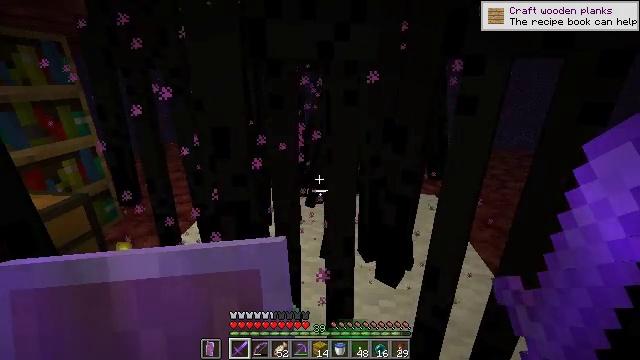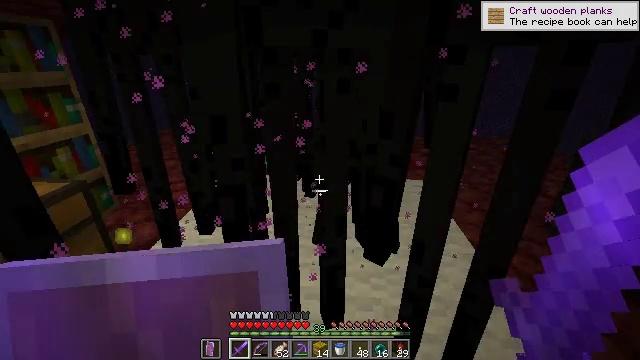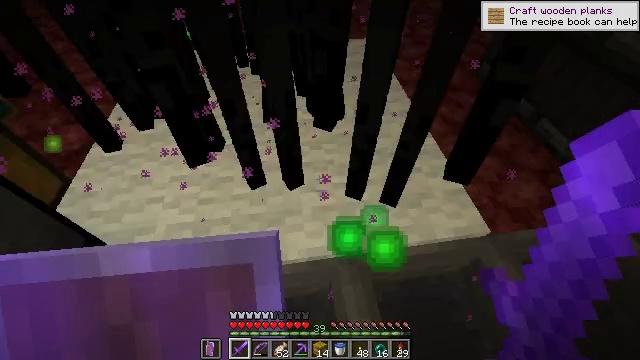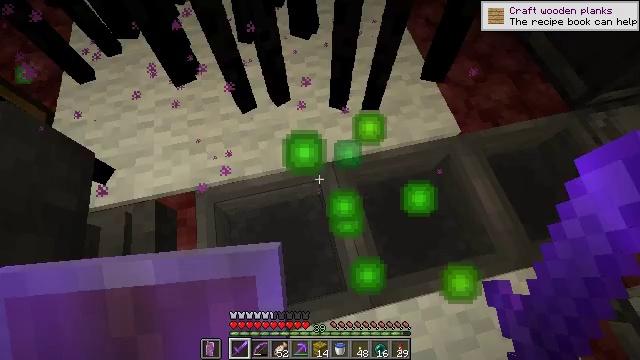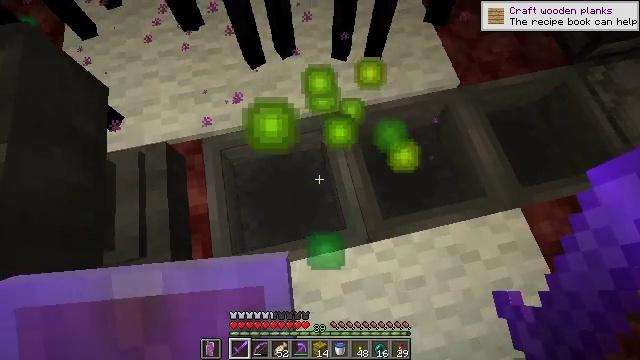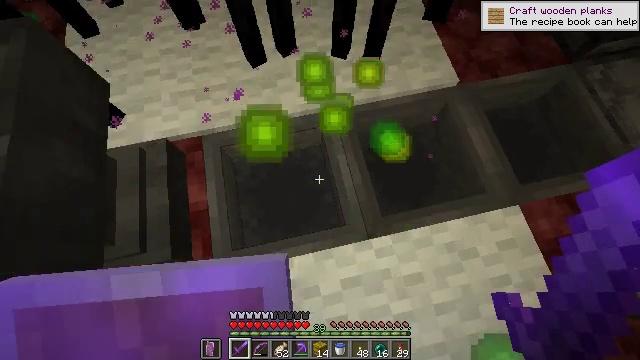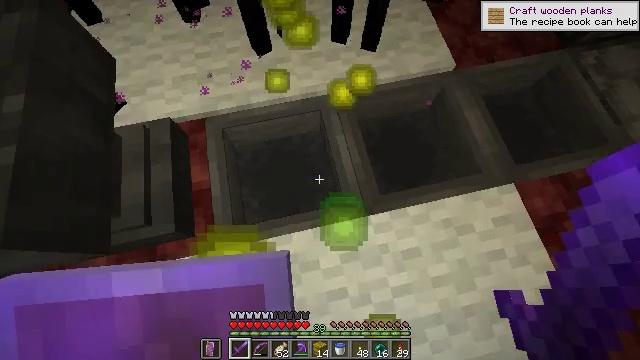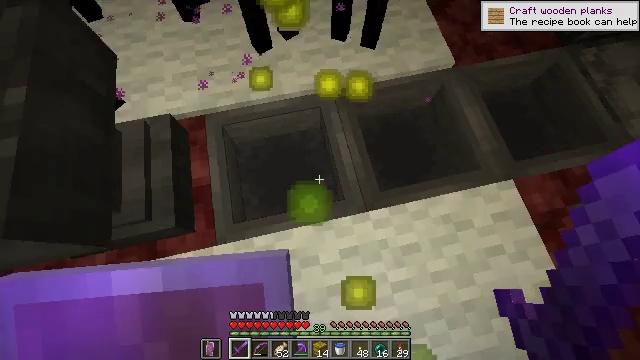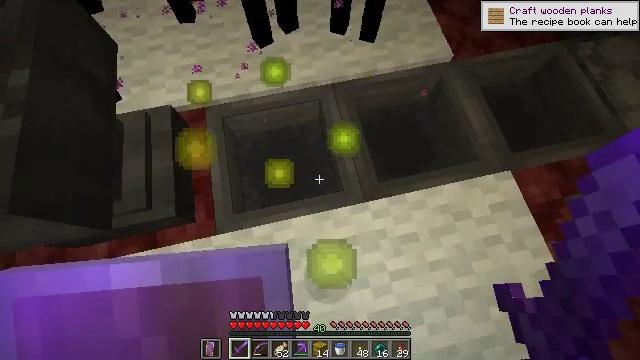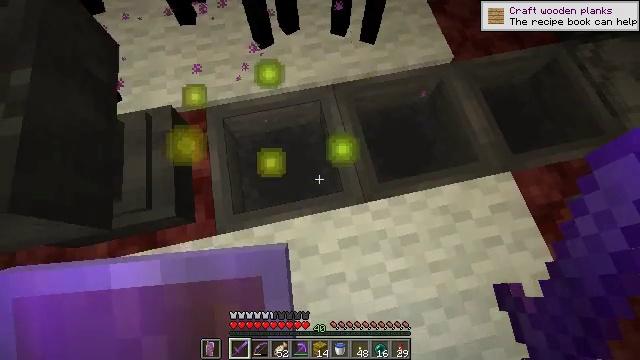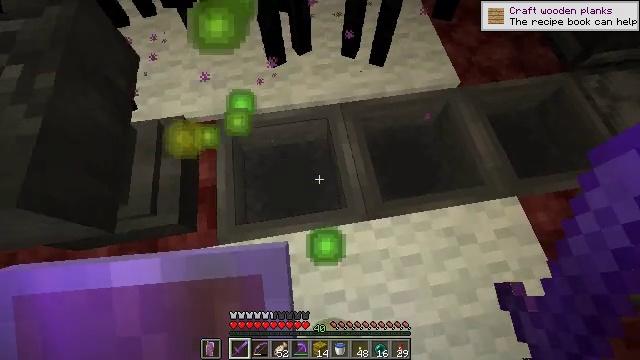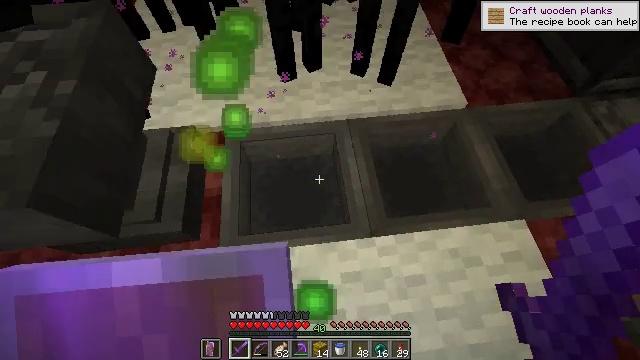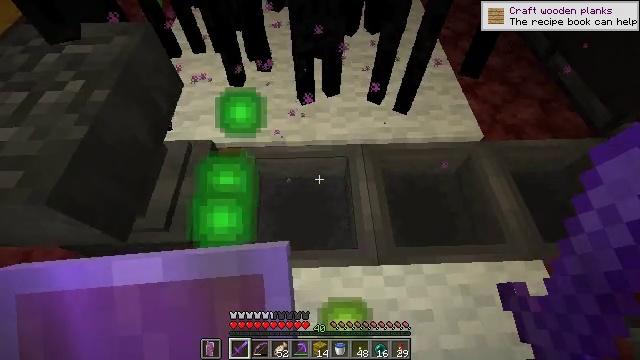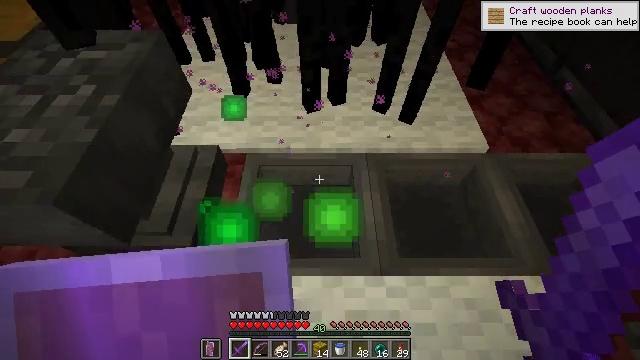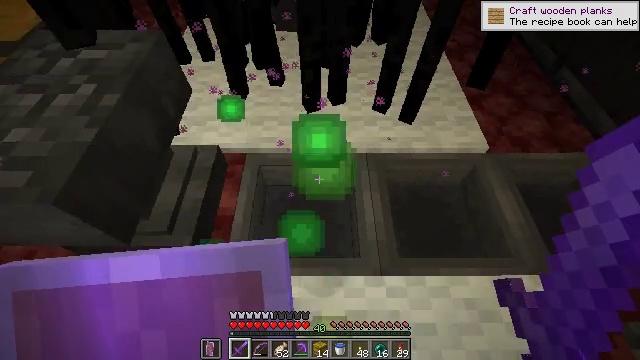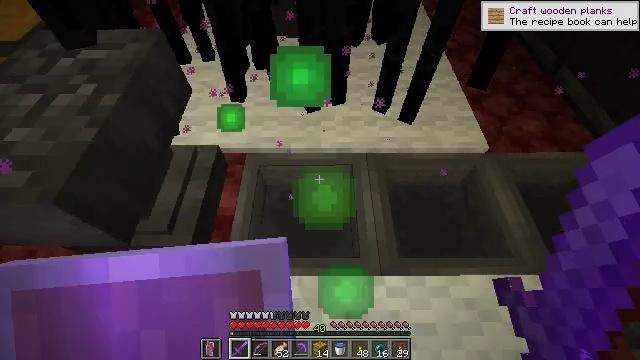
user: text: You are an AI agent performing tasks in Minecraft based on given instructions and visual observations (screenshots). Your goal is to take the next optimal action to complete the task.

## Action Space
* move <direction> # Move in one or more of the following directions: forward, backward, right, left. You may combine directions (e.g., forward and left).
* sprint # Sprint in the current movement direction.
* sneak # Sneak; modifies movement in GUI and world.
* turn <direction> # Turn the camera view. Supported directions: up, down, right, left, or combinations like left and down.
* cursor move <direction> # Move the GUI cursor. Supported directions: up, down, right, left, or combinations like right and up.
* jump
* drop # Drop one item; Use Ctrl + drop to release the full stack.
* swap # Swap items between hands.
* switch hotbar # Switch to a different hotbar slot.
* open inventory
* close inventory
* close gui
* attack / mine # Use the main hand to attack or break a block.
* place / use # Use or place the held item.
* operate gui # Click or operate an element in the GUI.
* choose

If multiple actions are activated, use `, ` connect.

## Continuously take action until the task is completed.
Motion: motion action
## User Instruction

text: Combat the enderman.
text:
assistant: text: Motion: move back, turn right and down
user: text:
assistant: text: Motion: move back, turn right and down
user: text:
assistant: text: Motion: move back, turn right and down
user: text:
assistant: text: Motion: move back, turn down
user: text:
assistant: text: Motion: no_op
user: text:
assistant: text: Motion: no_op
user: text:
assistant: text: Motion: no_op
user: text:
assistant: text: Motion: no_op
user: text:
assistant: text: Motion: no_op
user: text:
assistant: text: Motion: turn left and up
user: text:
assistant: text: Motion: turn left and up
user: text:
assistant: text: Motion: turn left and up
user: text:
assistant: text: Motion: turn left and up
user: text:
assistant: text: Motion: no_op
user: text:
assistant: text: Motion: no_op
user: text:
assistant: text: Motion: move forward
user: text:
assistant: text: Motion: move forward
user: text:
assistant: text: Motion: move forward
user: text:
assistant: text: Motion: no_op
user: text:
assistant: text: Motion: no_op
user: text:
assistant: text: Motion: no_op
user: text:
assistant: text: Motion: no_op
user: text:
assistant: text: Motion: no_op
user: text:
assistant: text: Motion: turn up
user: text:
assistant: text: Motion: turn up
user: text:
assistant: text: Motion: turn right and up
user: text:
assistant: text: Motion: turn right and up
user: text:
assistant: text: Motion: no_op
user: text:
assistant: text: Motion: no_op
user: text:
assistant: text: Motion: no_op